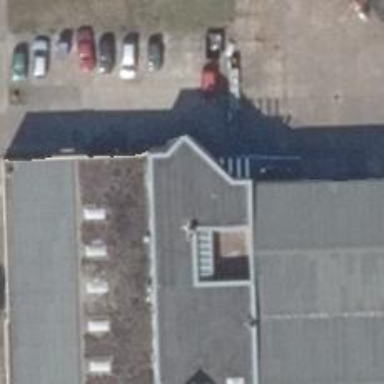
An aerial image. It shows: Car repair shop.